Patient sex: M
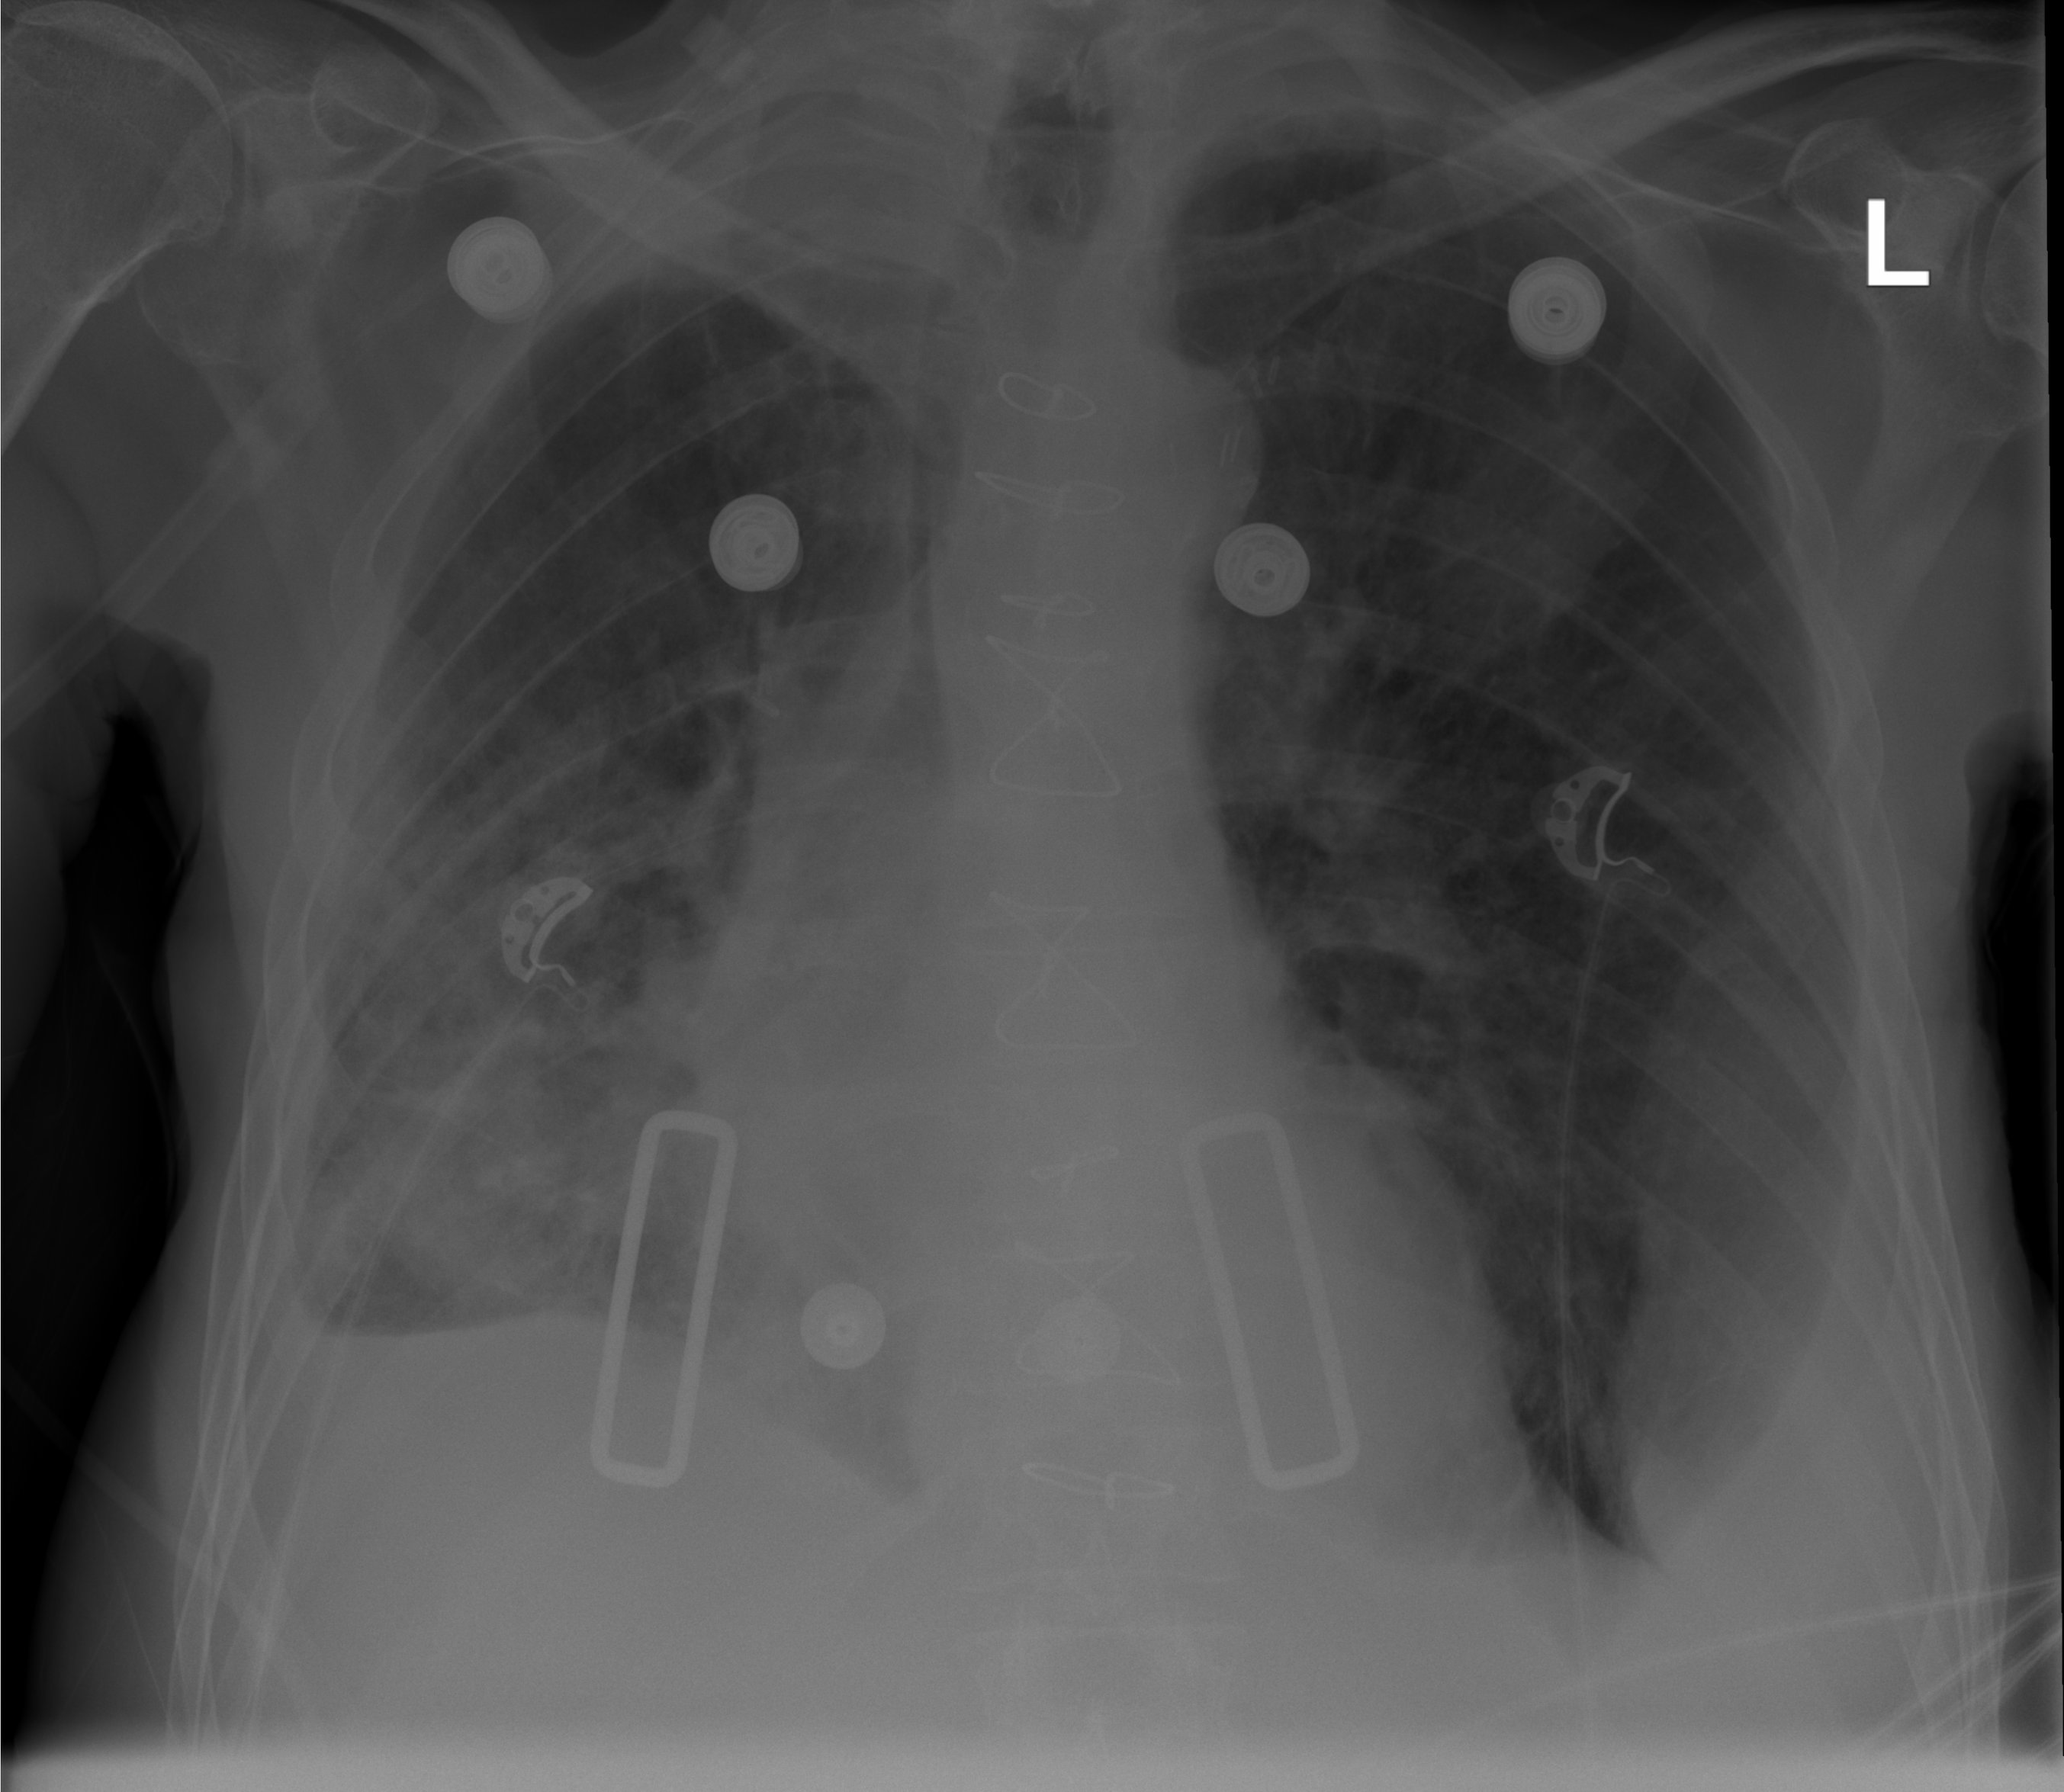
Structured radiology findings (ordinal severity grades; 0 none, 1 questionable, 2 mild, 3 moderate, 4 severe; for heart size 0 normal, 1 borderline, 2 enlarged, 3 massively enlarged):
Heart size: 0
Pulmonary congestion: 0
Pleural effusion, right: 2
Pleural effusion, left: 2
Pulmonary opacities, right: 3
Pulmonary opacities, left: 0
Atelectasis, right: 3
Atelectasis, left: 2